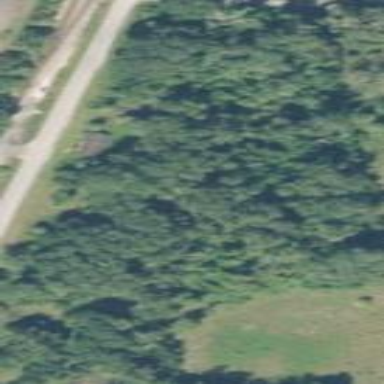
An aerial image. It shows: Mixed leaf woodland.